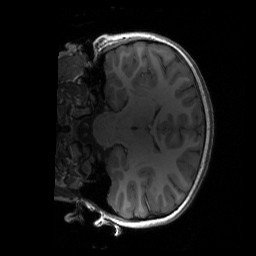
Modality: T1w
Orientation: coronal
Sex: female
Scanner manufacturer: siemens
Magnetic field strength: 3 T
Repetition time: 1.9 s
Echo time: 0.00243 s